Interaction volume radius: 5 \u00c5
Interaction volume height: 25 \u00c5
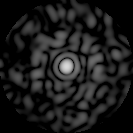
Disorder parameter: 0.8221